Aerial crown-view tile of a tropical tree (Barro Colorado Island, Panama), acquired 20250818:
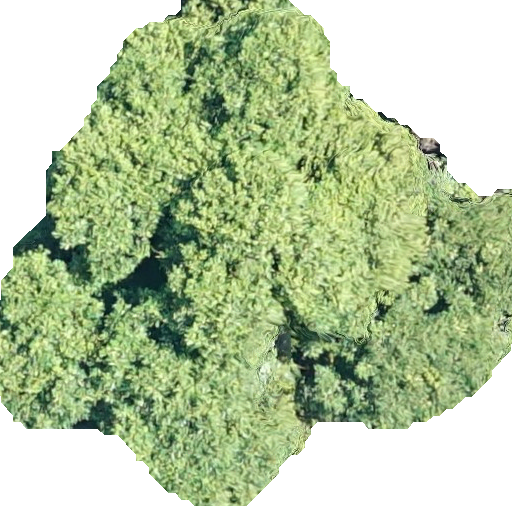
Species: Dipteryx oleifera
GBIF accepted scientific name: Dipteryx oleifera
Crown area: 265.728 m²